Aerial crown-view tile of a tropical tree (Barro Colorado Island, Panama), acquired 20250818:
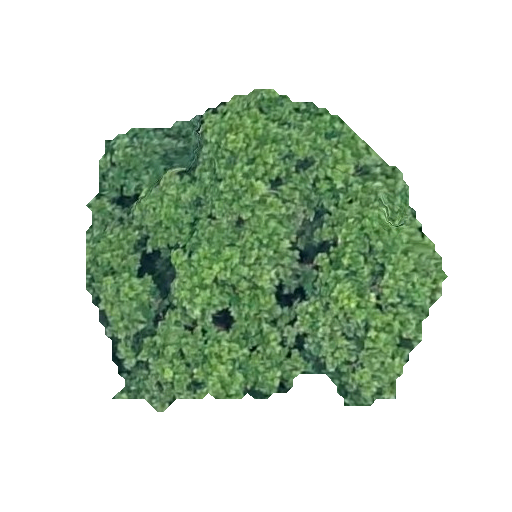
Species: Anacardium excelsum
GBIF accepted scientific name: Anacardium excelsum
Crown area: 124.305 m²